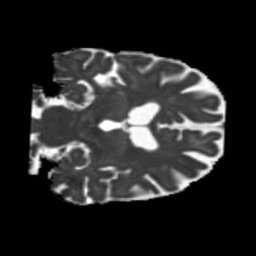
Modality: MD
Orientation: coronal
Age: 64
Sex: male
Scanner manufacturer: siemens
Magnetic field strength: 3 T
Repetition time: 5.25 s
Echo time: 0.08 s